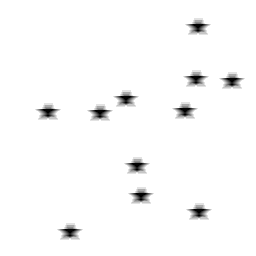
Squares: 0
Triangles: 0
Stars: 11
Total shapes: 11